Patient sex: M
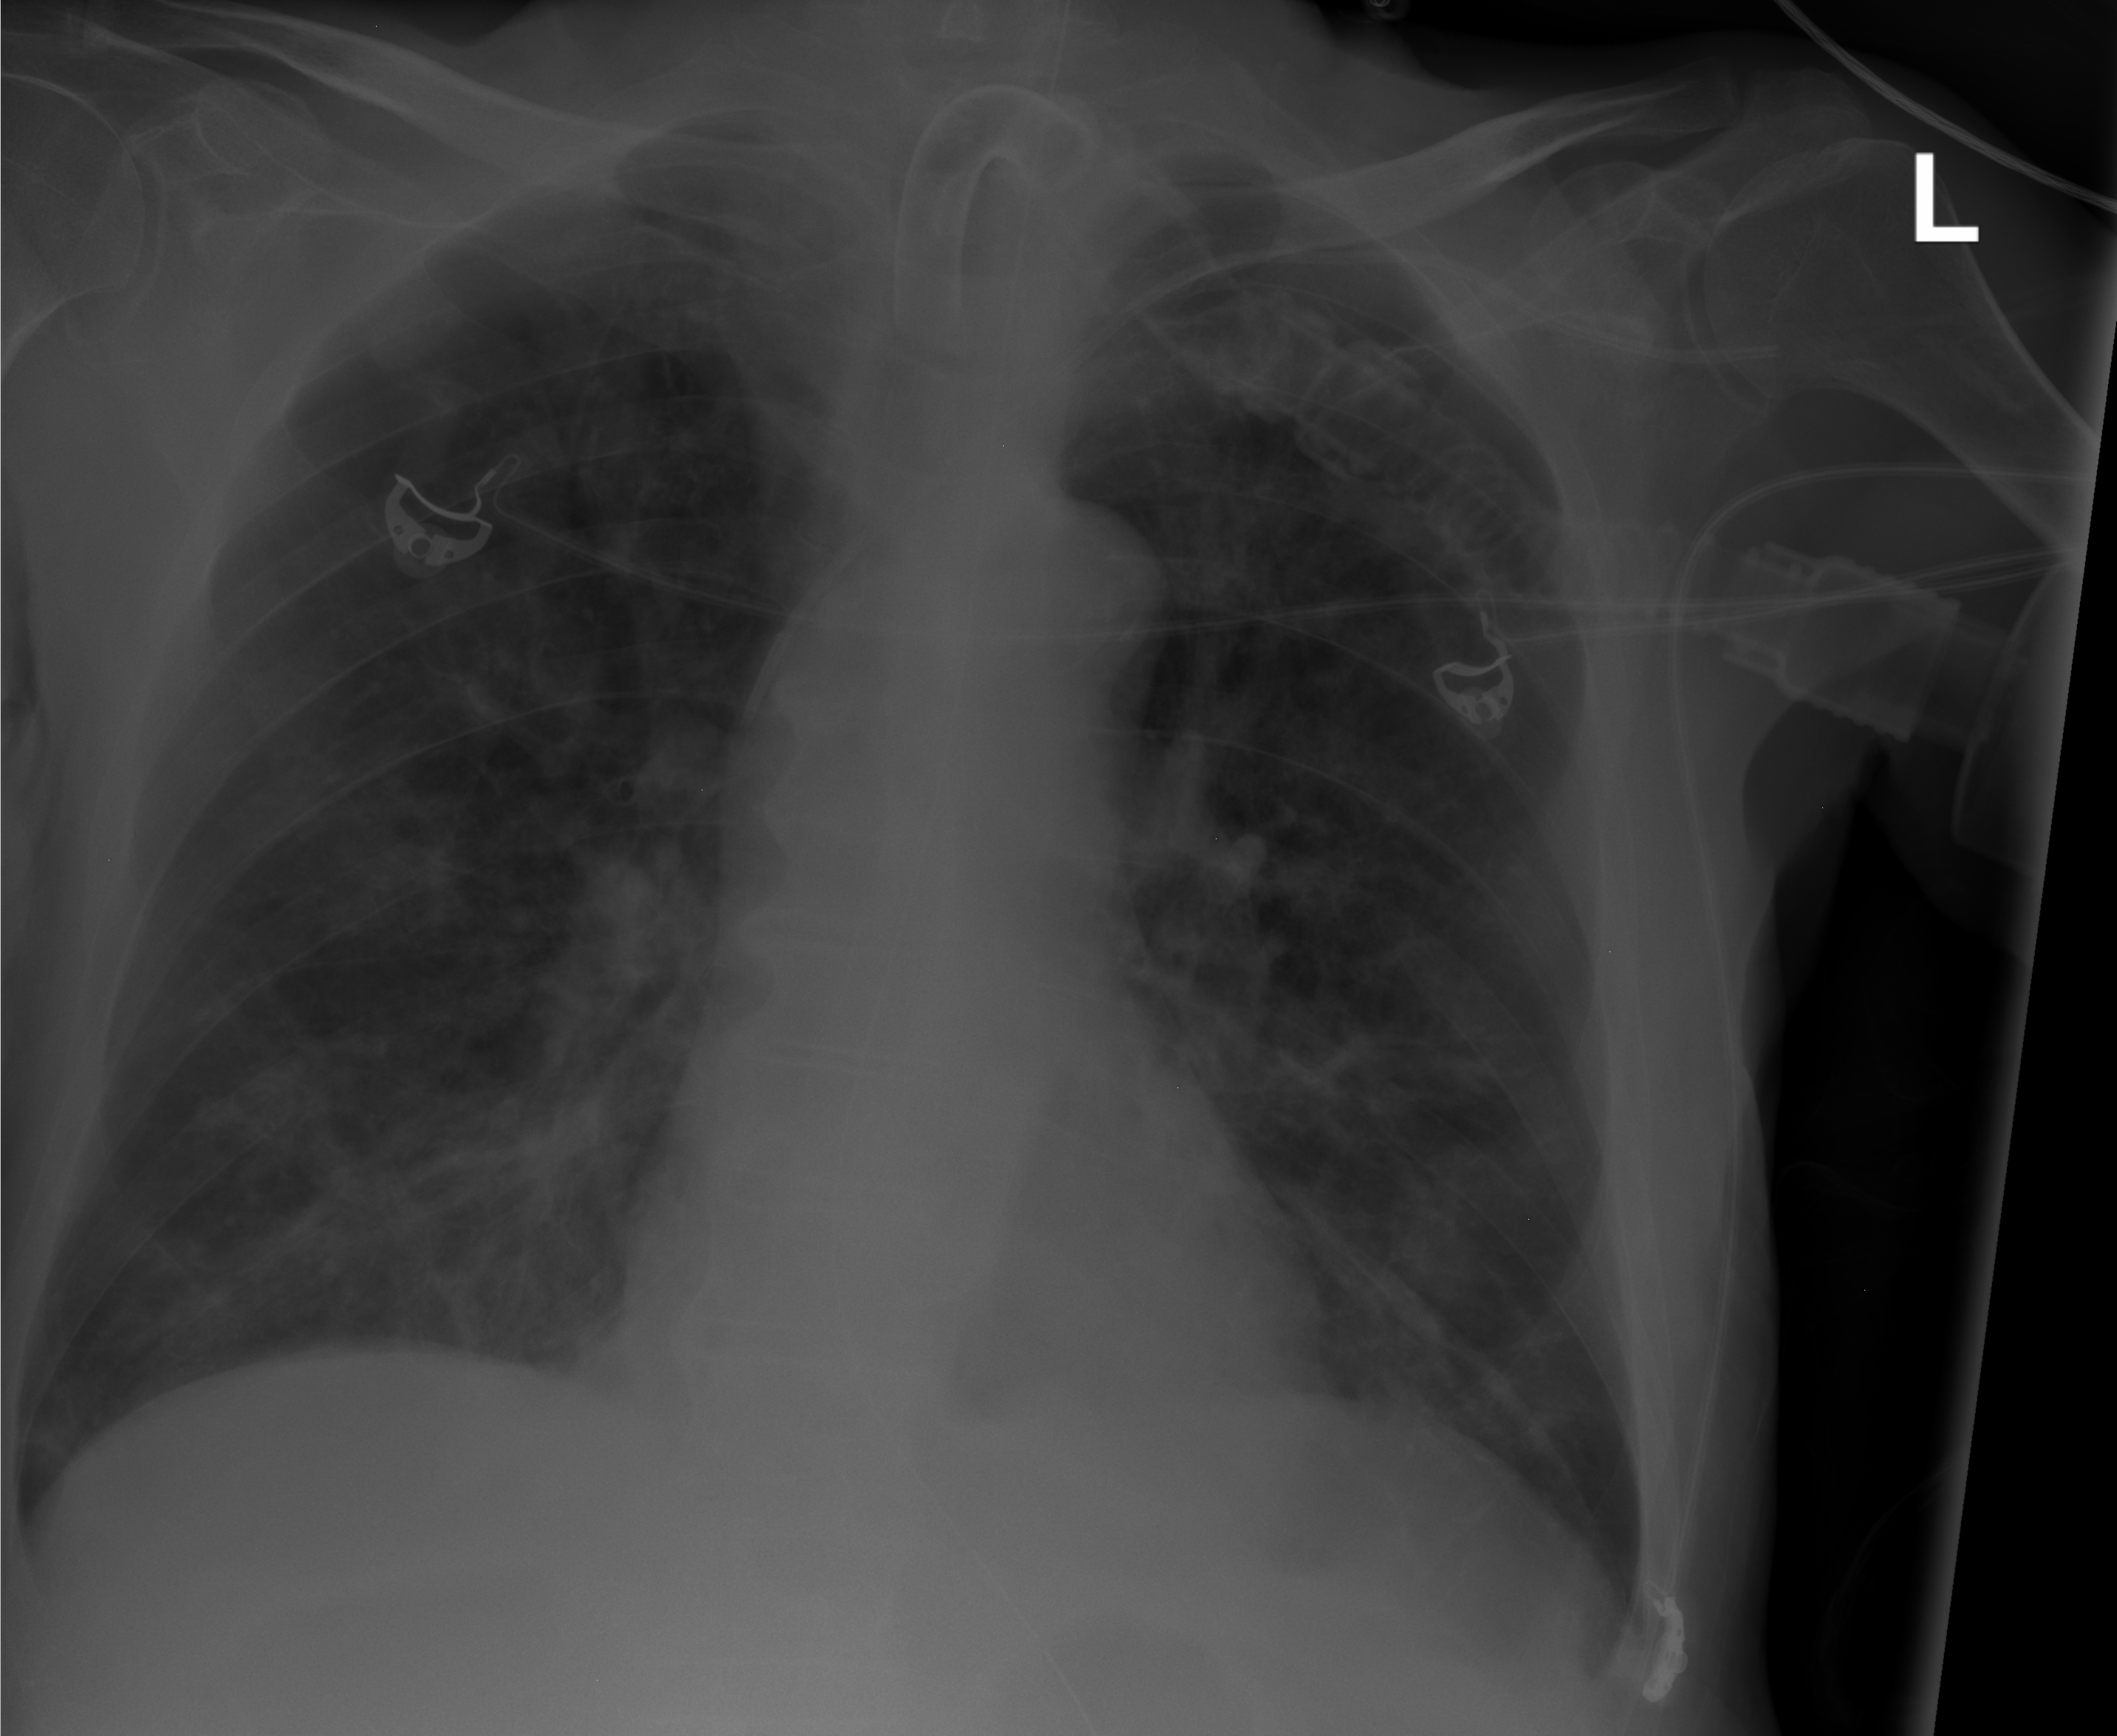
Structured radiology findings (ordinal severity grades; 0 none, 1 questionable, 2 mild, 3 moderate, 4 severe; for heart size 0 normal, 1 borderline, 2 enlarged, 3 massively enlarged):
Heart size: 0
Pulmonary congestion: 2
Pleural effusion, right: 0
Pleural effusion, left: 0
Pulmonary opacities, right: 3
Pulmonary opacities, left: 3
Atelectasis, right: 0
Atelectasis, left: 0